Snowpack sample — Loveland Pass, Silver Plume, Colorado, USA (2/11/26, 12:00 PM MST)
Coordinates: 39.663, -105.886
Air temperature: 35 °F
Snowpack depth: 82 cm
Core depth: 20 cm
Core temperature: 17.6 °F
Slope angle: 13°, slope face: 12°
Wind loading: high
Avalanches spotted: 1
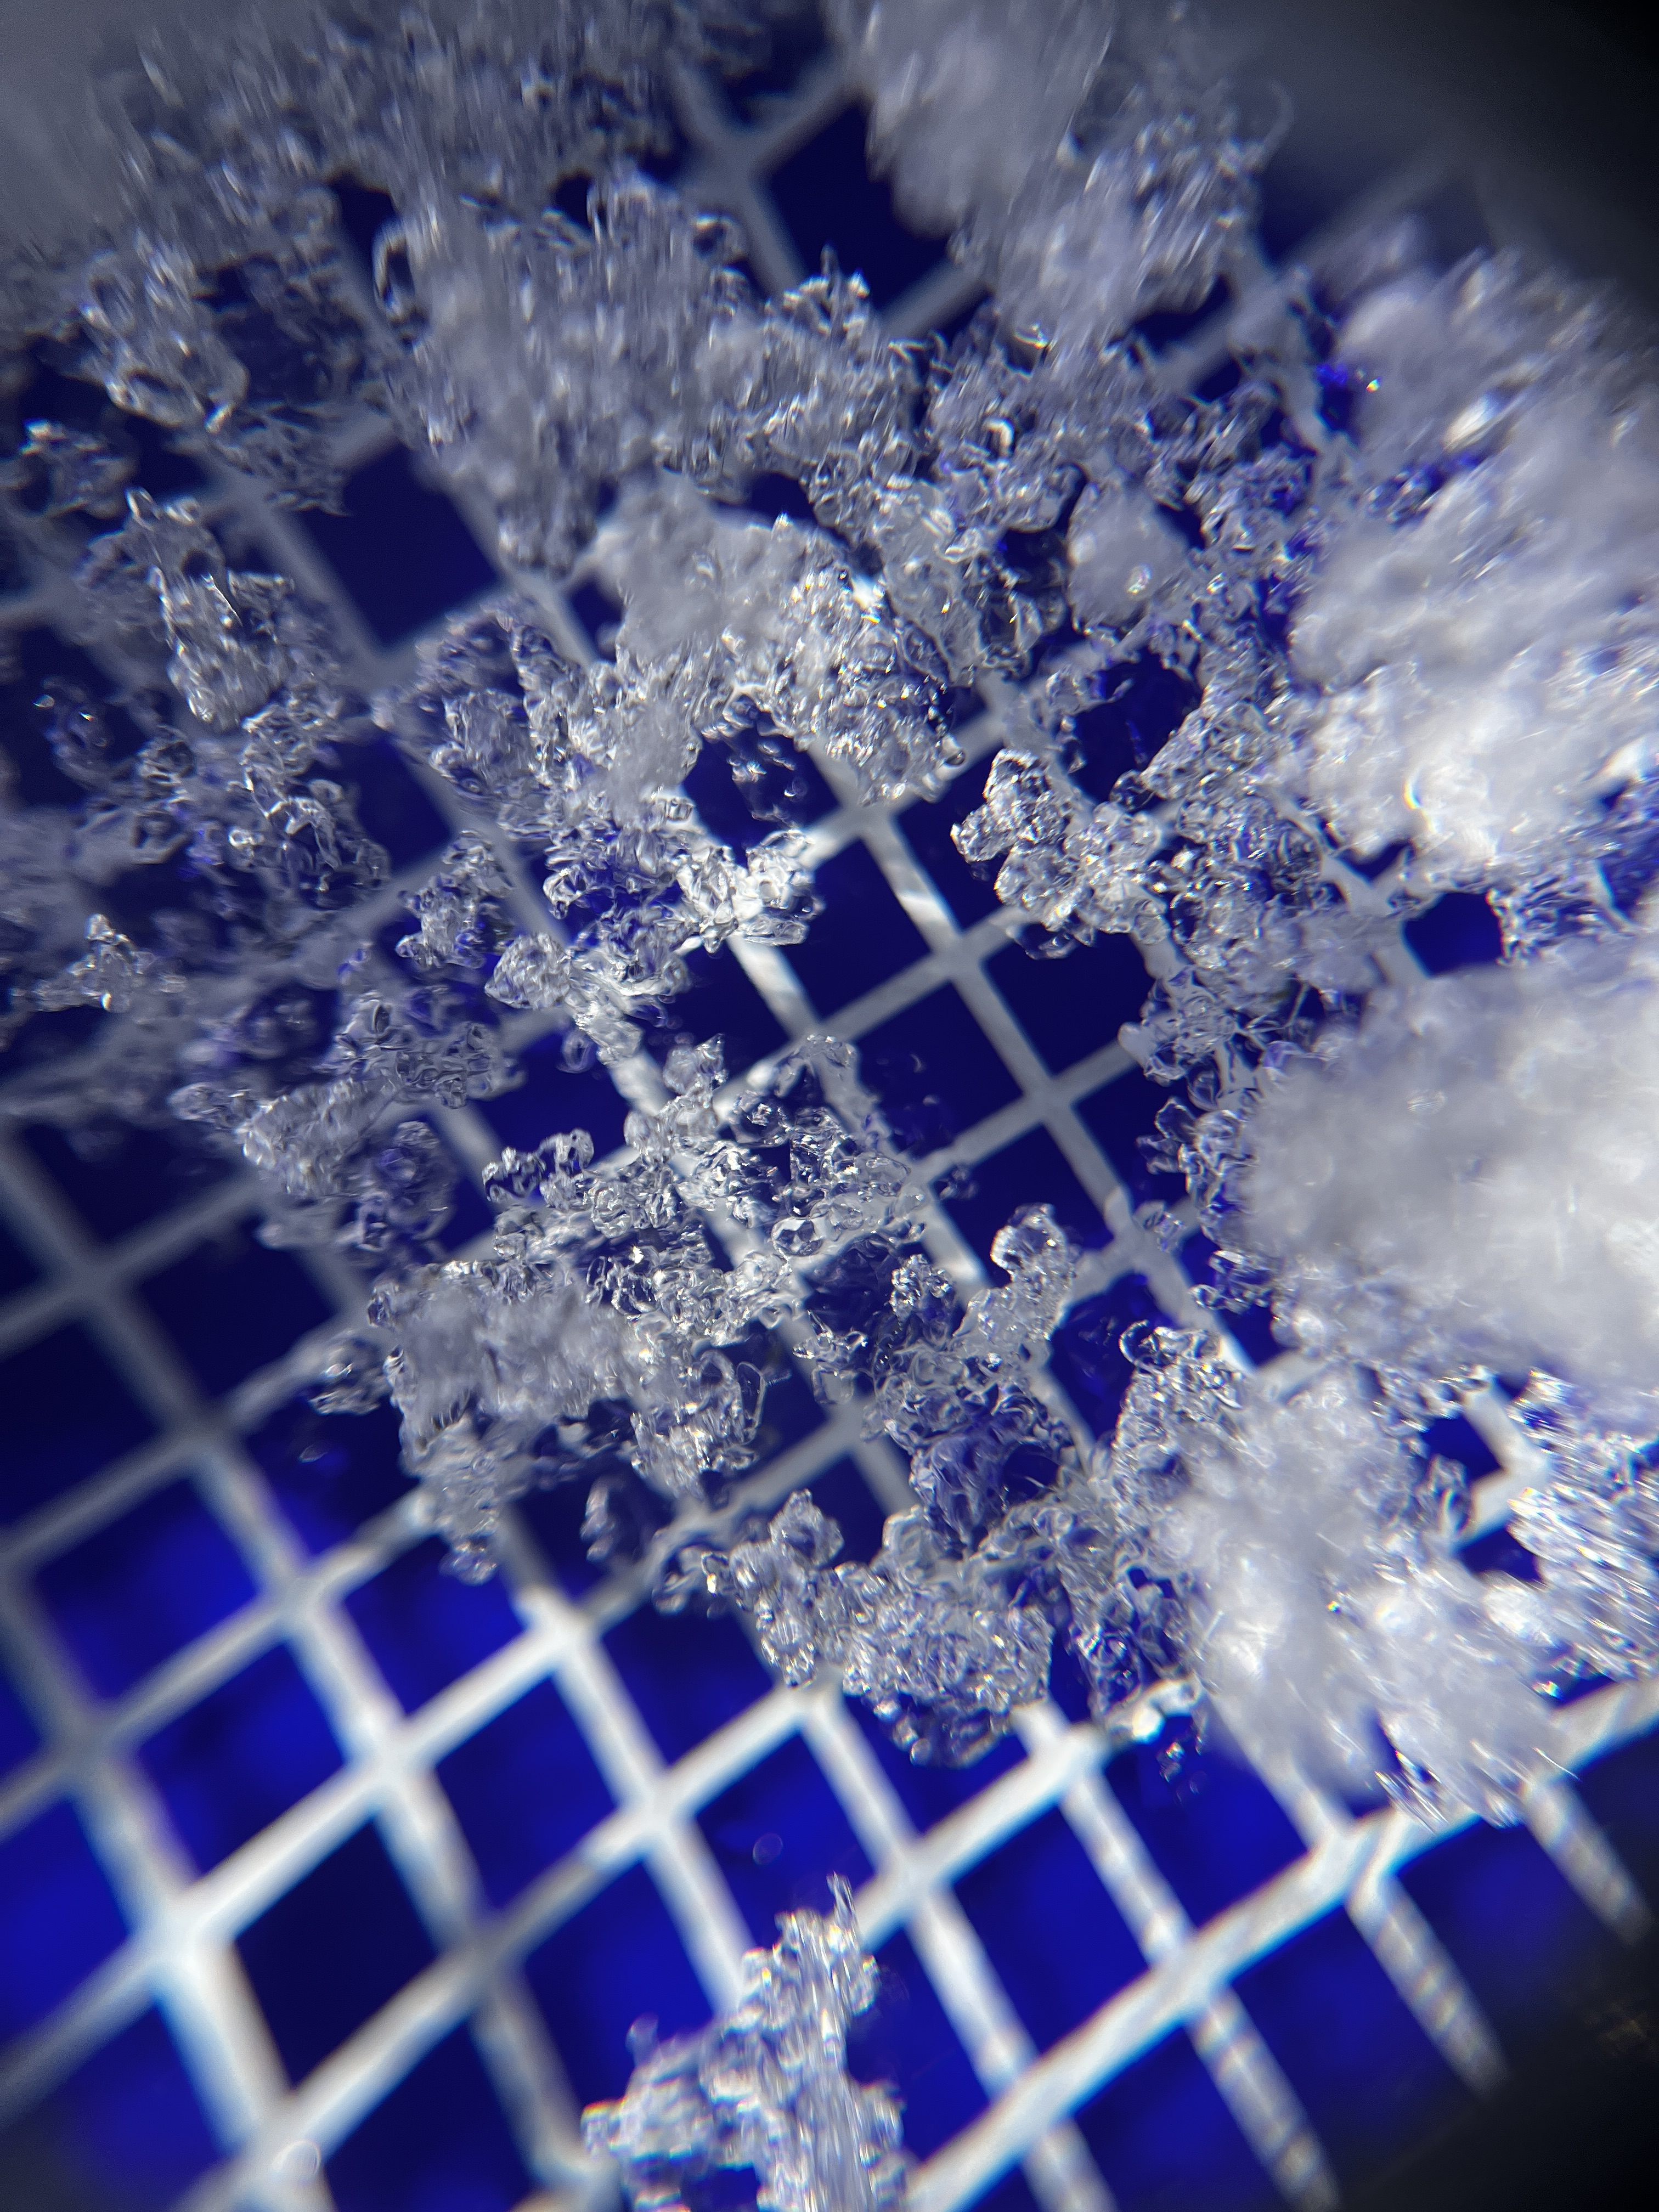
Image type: magnified_profile
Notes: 1 small avalanche spotted on the north side of the bowl, lots of wind loading